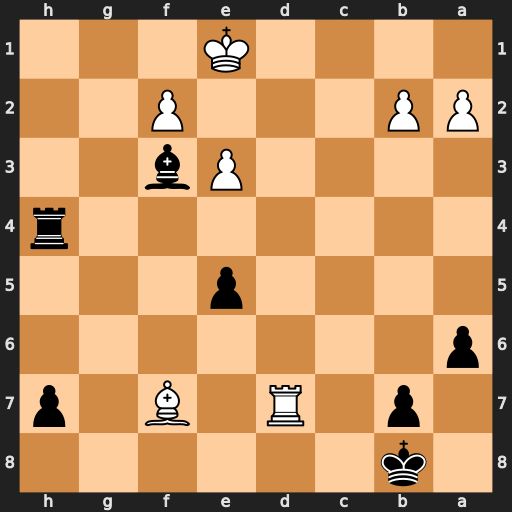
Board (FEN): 1k6/1p1R1B1p/p7/4p3/7r/4Pb2/PP3P2/4K3
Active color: b
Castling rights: -
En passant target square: -
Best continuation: Rh1+ Kd2 Rd1+ Kc3 Rxd7